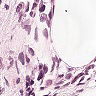
Metastatic tissue present: yes